Field crop: maize
Growth stage: 2
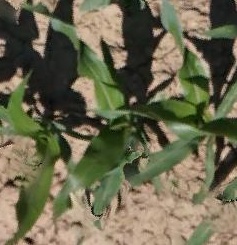
Species: maize